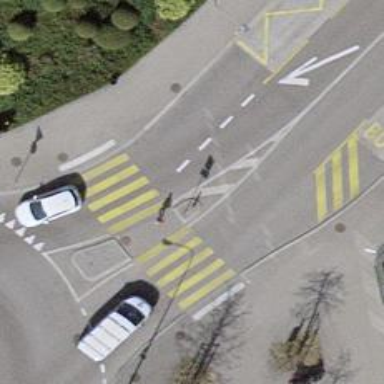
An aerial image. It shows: Marked road crossing with pedestrian island.